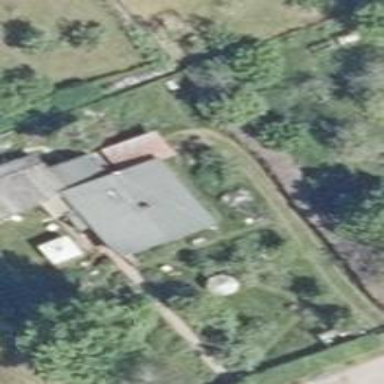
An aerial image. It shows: Simple house.